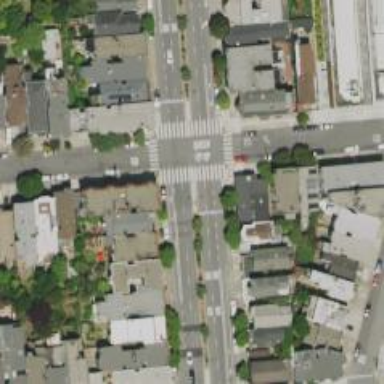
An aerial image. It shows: Marked crossing with zebra markings.